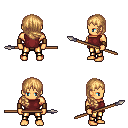
a pixel art fantasy rpg character, male body template, human, tanned skin, maroon sleeveless shirt, gold greaves, light blonde right-swept hairstyle, leather bracers, spear, four views (front, back, left, right), 2x2 character sprite sheet, small pixel art, hard edges, no anti-aliasing